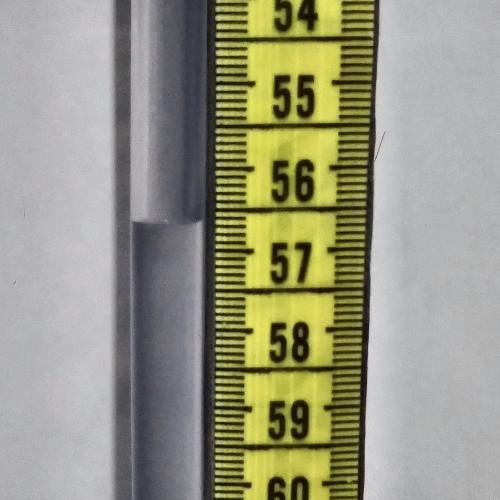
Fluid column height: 56.7 cm